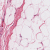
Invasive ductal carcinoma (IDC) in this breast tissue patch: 0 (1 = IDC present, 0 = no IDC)